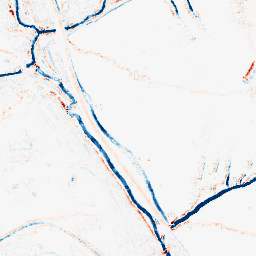
Category: morphological
Decomposition family: morphological_square
Decomposition parameters: operation: average
size: 5
Upsampling method: sinc_blackman
Upsampling parameters: scale: 2
kernel_size: 16
Upsampling scale: 2